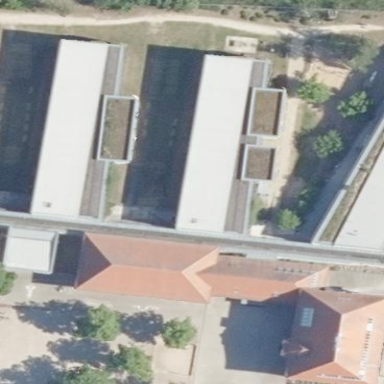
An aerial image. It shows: School building with hipped roof design.